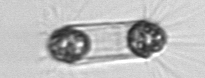
Label: Corethron_hystrix